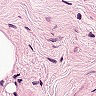
Metastatic tissue present: no